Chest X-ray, PA view. Patient: 17 years old, sex M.
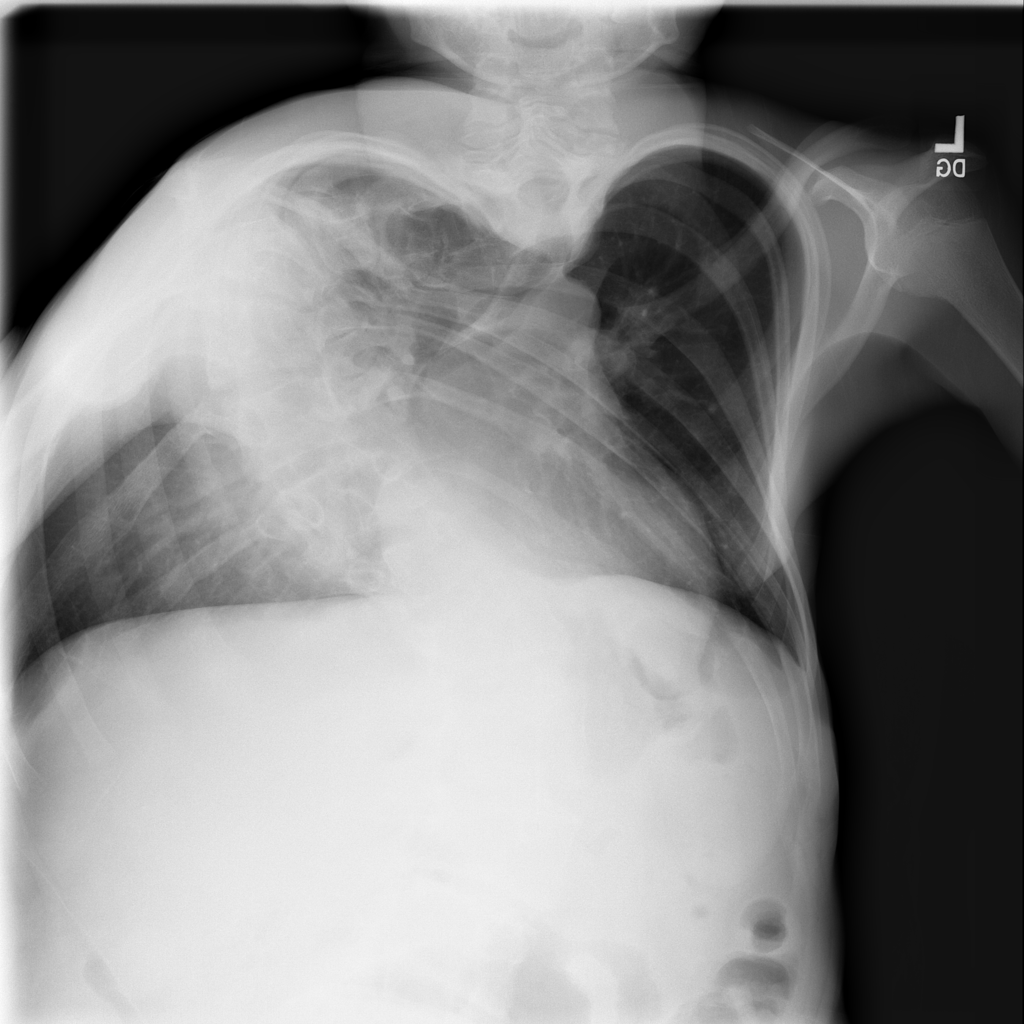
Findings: No Finding